Interaction volume radius: 10 \u00c5
Interaction volume height: 10 \u00c5
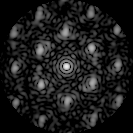
Disorder parameter: 0.4076